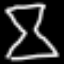
Label: hourglass